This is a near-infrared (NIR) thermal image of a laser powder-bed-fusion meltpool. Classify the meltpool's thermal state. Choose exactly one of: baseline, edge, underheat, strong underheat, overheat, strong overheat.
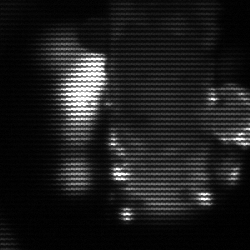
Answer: strong underheat